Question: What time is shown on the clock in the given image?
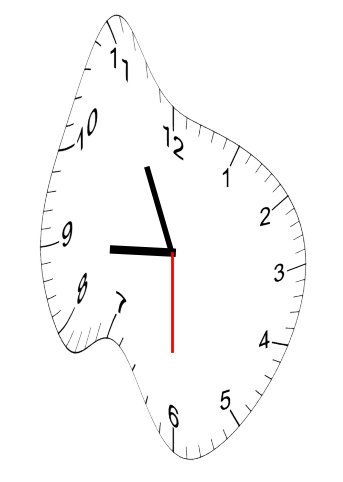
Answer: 08:55:30